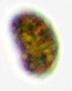
Label: Akashiwo